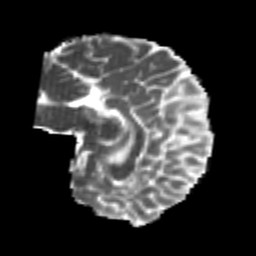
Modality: MD
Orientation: sagittal
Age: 22
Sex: male
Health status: healthy
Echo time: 0.074 s